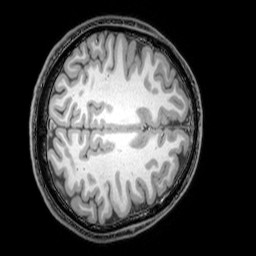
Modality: T1w
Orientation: axial
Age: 21
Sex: male
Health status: healthy
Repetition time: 0.081 s
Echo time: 0.037 s